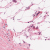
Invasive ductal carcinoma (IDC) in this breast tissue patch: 0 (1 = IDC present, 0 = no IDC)